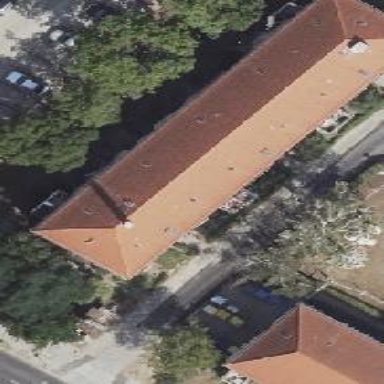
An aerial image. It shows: Apartment building with hipped roof.